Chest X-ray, AP view. Patient: 75 years old, sex F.
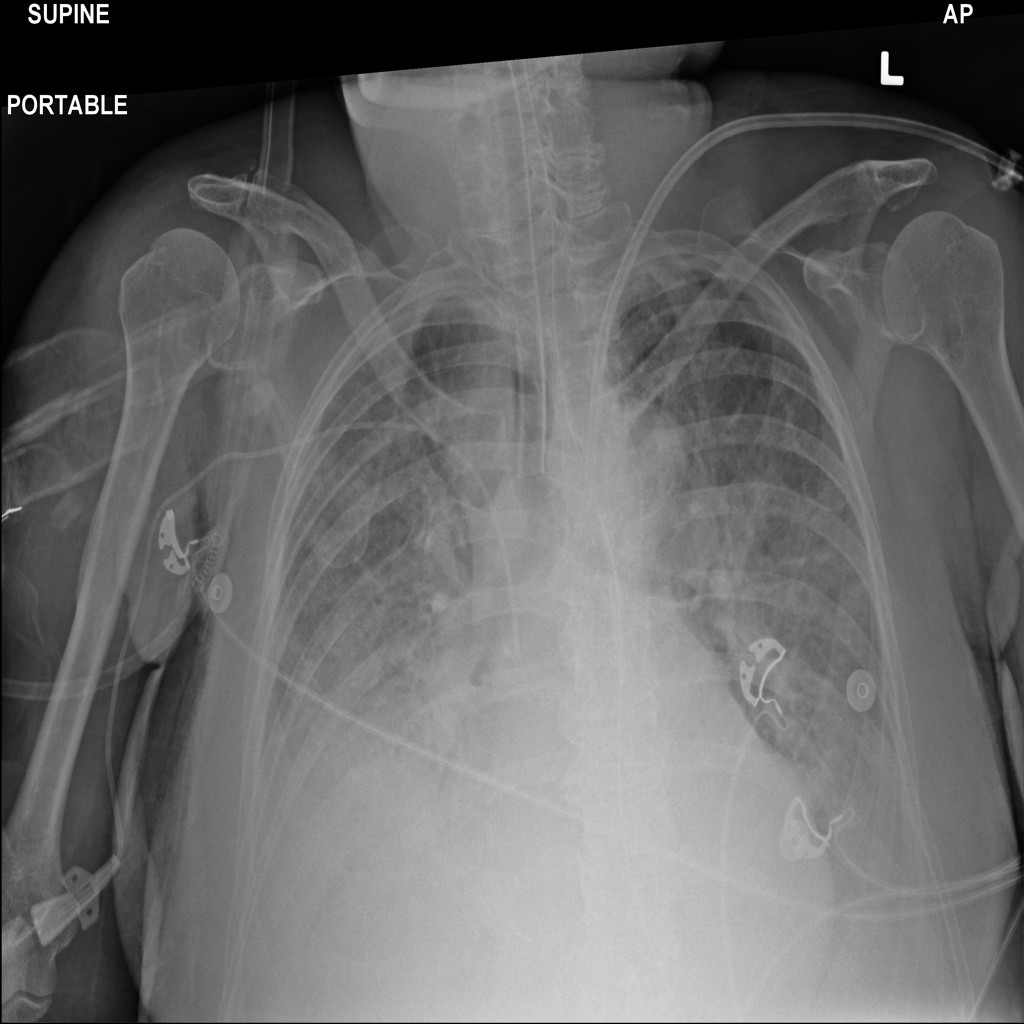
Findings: Edema